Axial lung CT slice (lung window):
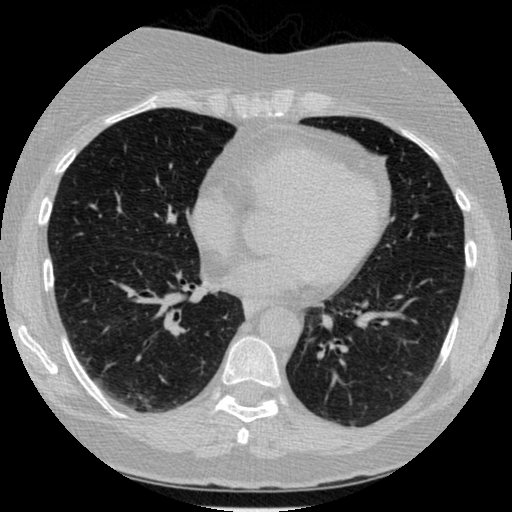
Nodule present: no